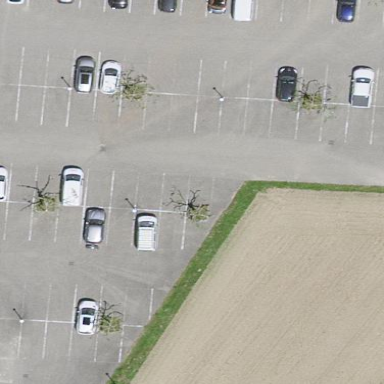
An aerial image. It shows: Parking area with surface.